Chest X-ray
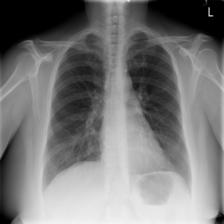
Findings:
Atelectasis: negative
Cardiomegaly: negative
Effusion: negative
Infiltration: positive
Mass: negative
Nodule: negative
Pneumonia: negative
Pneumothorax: negative
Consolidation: negative
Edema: negative
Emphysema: negative
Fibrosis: negative
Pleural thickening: negative
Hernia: negative